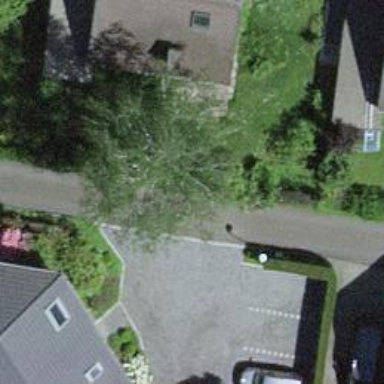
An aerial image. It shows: Living street.